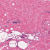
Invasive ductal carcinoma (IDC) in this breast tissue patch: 0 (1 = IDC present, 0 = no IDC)